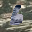
Label: 6